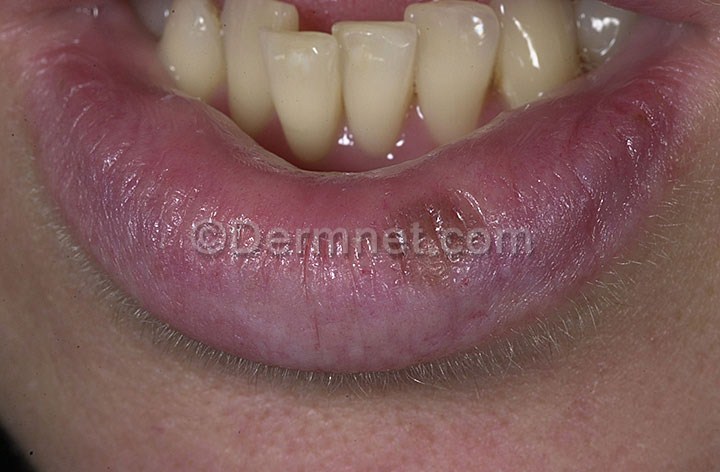
Disease: Melanoma Skin Cancer Nevi and Moles